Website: apple
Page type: billing-address
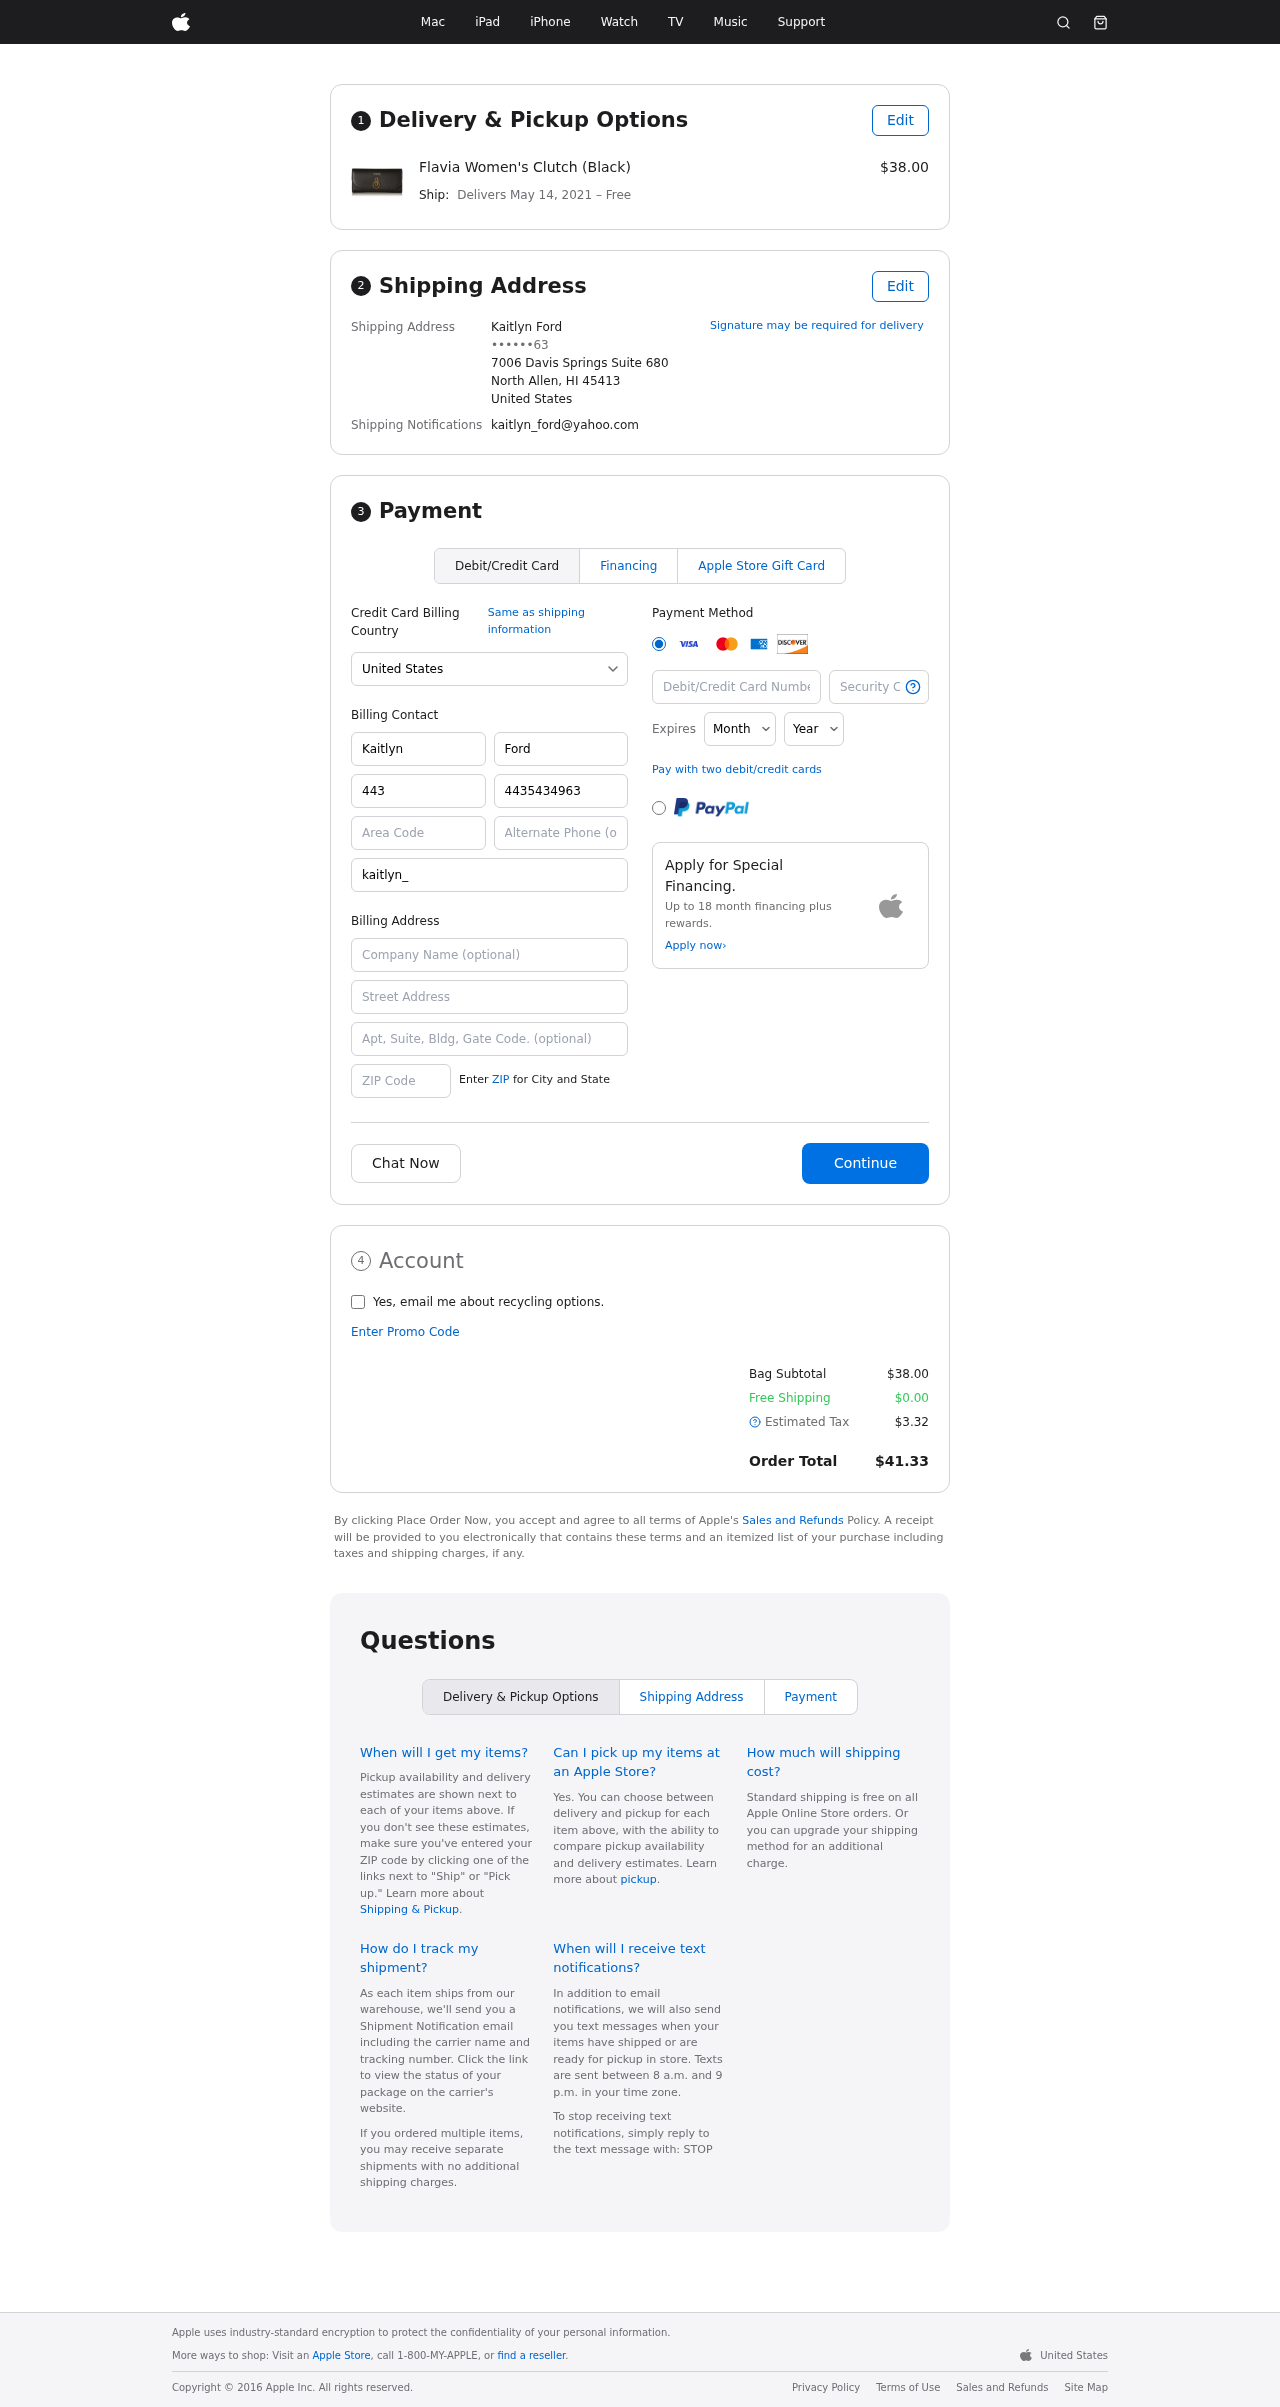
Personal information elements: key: PII_CARD_CVV
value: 2890
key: PII_CARD_EXPIRY_MONTH
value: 08
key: PII_CARD_EXPIRY_YEAR
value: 28
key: PII_CARD_NUMBER
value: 3443 2466 3325 453
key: PII_CITY_STATE_ZIP
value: North Allen, HI 45413
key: PII_COUNTRY
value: United States
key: PII_EMAIL
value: kaitlyn_ford@yahoo.com
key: PII_FULLNAME
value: Kaitlyn Ford
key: PII_STREET
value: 7006 Davis Springs Suite 680
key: PII_PHONE_MASKED
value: ••••••63
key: PII_BILLING_FIRSTNAME
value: Kaitlyn
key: PII_BILLING_LASTNAME
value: Ford
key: PII_BILLING_PHONE_AREA
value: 443
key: PII_BILLING_PHONE
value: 4435434963
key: PII_BILLING_EMAIL
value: kaitlyn_ford@yahoo.com
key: PII_BILLING_COMPANY
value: Harmon-Figueroa
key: PII_BILLING_STREET
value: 7006 Davis Springs Suite 680
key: PII_BILLING_STREET2
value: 994 Aaron Mission
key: PII_BILLING_POSTCODE
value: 45413
Product elements: key: PRODUCT1_NAME
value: Flavia Women's Clutch (Black)
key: PRODUCT1_PRICE
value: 38
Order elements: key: ORDER_DELIVERY_DATE
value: May 14, 2021
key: ORDER_SUBTOTAL
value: $38.00
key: ORDER_SHIPPING_COST
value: $0.00
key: ORDER_TAX
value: $3.32
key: ORDER_TOTAL
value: $41.33